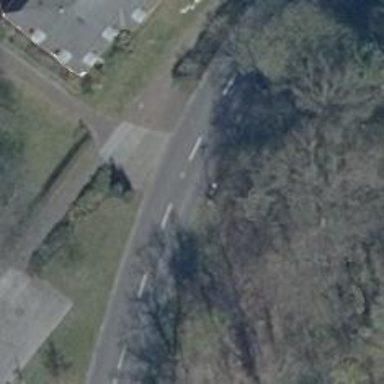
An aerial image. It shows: Secondary road with asphalt surface.